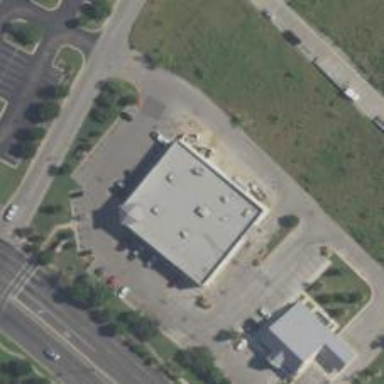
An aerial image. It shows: Pharmacy providing healthcare services.